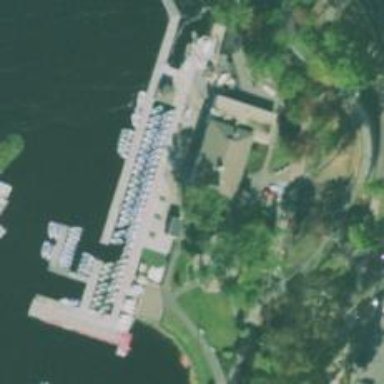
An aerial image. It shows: Outdoor pier.